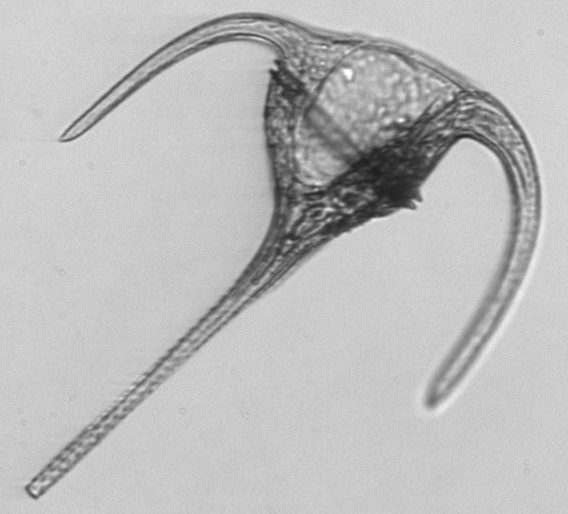
Label: Tripos